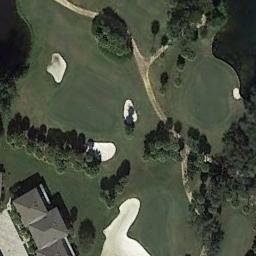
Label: golf_course